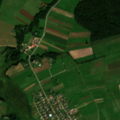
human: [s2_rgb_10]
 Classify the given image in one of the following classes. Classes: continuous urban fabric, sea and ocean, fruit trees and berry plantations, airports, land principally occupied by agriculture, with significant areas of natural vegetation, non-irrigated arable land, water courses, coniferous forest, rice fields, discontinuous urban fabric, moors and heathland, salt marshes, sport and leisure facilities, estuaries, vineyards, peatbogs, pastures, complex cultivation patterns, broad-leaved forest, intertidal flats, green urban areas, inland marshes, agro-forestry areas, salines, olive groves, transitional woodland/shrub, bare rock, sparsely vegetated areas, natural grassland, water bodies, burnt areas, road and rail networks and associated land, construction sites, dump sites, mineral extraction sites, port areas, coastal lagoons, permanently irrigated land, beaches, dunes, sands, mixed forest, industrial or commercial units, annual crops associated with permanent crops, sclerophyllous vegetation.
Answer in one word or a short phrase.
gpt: discontinuous urban fabric, non-irrigated arable land, pastures, complex cultivation patterns, land principally occupied by agriculture, with significant areas of natural vegetation, broad-leaved forest